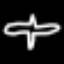
Label: airplane